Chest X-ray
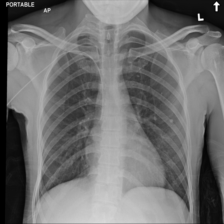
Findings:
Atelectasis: negative
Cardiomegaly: negative
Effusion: negative
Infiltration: negative
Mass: negative
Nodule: negative
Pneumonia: negative
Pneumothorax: negative
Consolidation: negative
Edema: negative
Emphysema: negative
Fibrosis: negative
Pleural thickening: negative
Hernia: negative